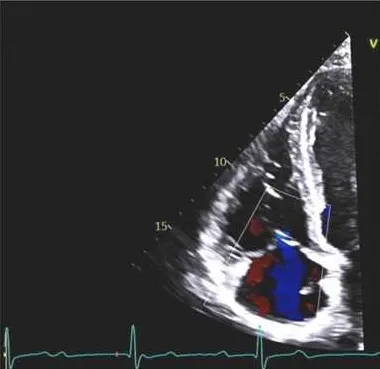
Echocardiography from apical 4-chamber views showing tricuspid regurgitation.
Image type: radiology (ultrasound)